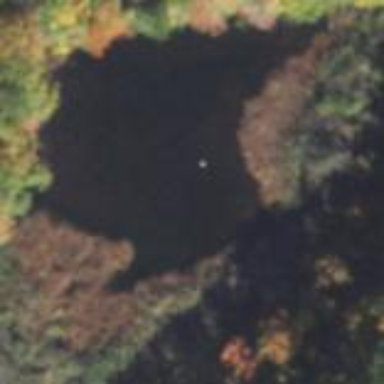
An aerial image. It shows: Peaceful pond surrounded by nature.